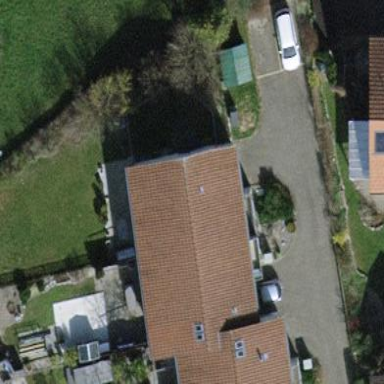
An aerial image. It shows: Terrace building.